Question: I have a polygon (converted in a <URL> following the figure example:

'''
from shapely.geometry import Polygon
ref_polygon = Polygon(points)
# get the x and y coordinate of the centroid
ref_polygon.centroid.wkt
'POINT (5<PHONE>73<PHONE>.0362532493000000)'
'''
my question is some programmer has already developed a function in Python to calculate the inner centroid or know some module to do this.
Thanks in advance
the points (vertex of the polygon) used are:
'''
points = [(5<PHONE>6, <PHONE>.890493258),
(5<PHONE>6, <PHONE>.890493258),
(5<PHONE>6, <PHONE>.890493258),
(5<PHONE>6, <PHONE>.390493258),
(5<PHONE>6, <PHONE>.390493258),
(5<PHONE>6, <PHONE>.890493258),
(5<PHONE>6, <PHONE>.890493258),
(5<PHONE>6, <PHONE>.390493258),
(5<PHONE>6, <PHONE>.390493258),
(5<PHONE>6, <PHONE>.390493258),
(5<PHONE>6, <PHONE>.390493258),
(5<PHONE>6, <PHONE>.390493258),
(5<PHONE>6, <PHONE>.390493258),
(5<PHONE>6, <PHONE>.890493258),
(5<PHONE>6, <PHONE>.890493258),
(5<PHONE>6, <PHONE>.390493258),
(5<PHONE>6, <PHONE>.390493258),
(5<PHONE>6, <PHONE>.390493258),
(5<PHONE>6, <PHONE>.390493258),
(5<PHONE>6, <PHONE>.890493258),
(5<PHONE>6, <PHONE>.890493258),
(5<PHONE>6, <PHONE>.390493258),
(5<PHONE>6, <PHONE>.390493258),
(5<PHONE>6, <PHONE>.890493258),
(5<PHONE>6, <PHONE>.890493258),
(5<PHONE>6, <PHONE>.390493258),
(5<PHONE>6, <PHONE>.390493258),
(5<PHONE>6, <PHONE>.890493258),
(5<PHONE>6, <PHONE>.890493258),
(5<PHONE>6, <PHONE>.390493258),
(5<PHONE>6, <PHONE>.390493258),
(5<PHONE>6, <PHONE>.390493258),
(5<PHONE>6, <PHONE>.390493258),
(5<PHONE>6, <PHONE>.890493258),
(5<PHONE>6, <PHONE>.890493258),
(5<PHONE>6, <PHONE>.390493258),
(5<PHONE>6, <PHONE>.390493258),
(5<PHONE>6, <PHONE>.390493258),
(5<PHONE>6, <PHONE>.390493258),
(5<PHONE>6, <PHONE>.390493258),
(5<PHONE>6, <PHONE>.390493258),
(5<PHONE>6, <PHONE>.890493258),
(5<PHONE>6, <PHONE>.890493258),
(5<PHONE>6, <PHONE>.890493258),
(5<PHONE>6, <PHONE>.890493258),
(5<PHONE>6, <PHONE>.390493258),
(5<PHONE>6, <PHONE>.390493258),
(5<PHONE>6, <PHONE>.890493258),
(5<PHONE>6, <PHONE>.890493258),
(5<PHONE>6, <PHONE>.390493258),
(5<PHONE>6, <PHONE>.390493258),
(5<PHONE>6, <PHONE>.890493258),
(5<PHONE>6, <PHONE>.890493258),
(5<PHONE>6, <PHONE>.390493258),
(5<PHONE>6, <PHONE>.390493258),
(5<PHONE>6, <PHONE>.890493258),
(5<PHONE>6, <PHONE>.890493258),
(5<PHONE>6, <PHONE>.390493258),
(5<PHONE>6, <PHONE>.390493258),
(5<PHONE>6, <PHONE>.890493258),
(5<PHONE>6, <PHONE>.890493258)]
'''
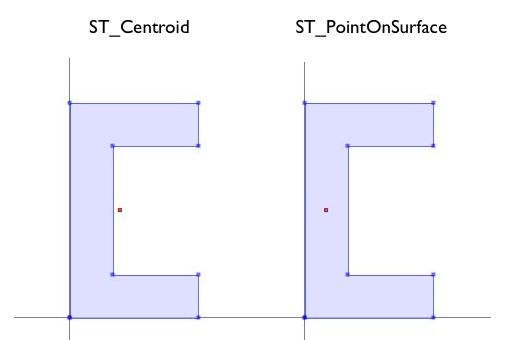
Answer: The term "inner centroid" isn't a well-defined term in computational geometry, but it seems clear from your post that you want to compute a point that is well inside the polygon (with some margin between it and nearby edges), and which is reasonably near to the true centroid.
Here are a couple of ideas you might try:
### Algorithm A
1. Generate all the internal diagonals of the polygon.
2. For each internal diagonal, consider the midpoint, and give it a score based on how far it is from the nearest edge and how close it is to the centroid.
3. Choose the midpoint with the highest score.
An of a polygon is a line joining two non-adjacent vertices that lies entirely with the polygon. The set of internal diagonals of a polygon with verticies can be generated in O( + log log ) using a rather complex algorithm <URL> using more straightforward algorithms.
### Algorithm B
1. Triangulate the polygon.
2. For each triangle in the triangulation, consider the centroid (or maybe the incenter?) of the triangle, and give it a score based on how far it is from the nearest edge and how close it is to the centroid of the polygon.
3. Choose the triangle center with the highest score.
A simple polygon with vertices can be triangulated in O() using an algorithm based on decomposition into monotone polygons <URL>".